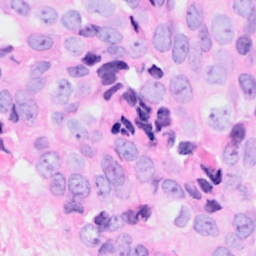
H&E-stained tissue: Breast